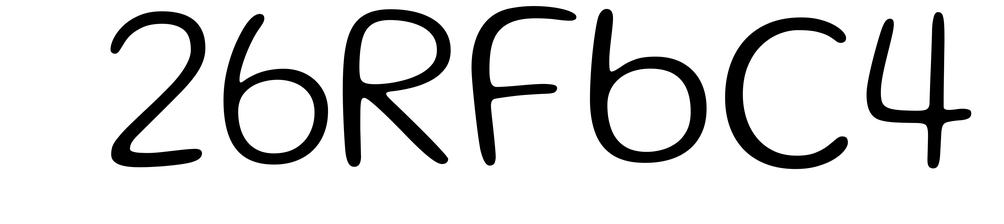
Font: Gluten_ExtraLight